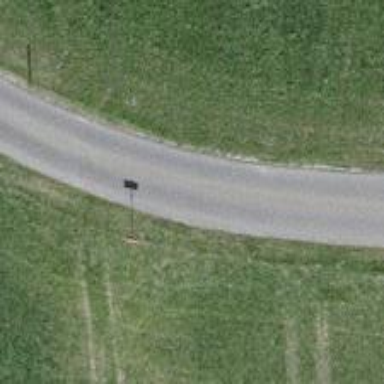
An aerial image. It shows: Pole with roof cover.